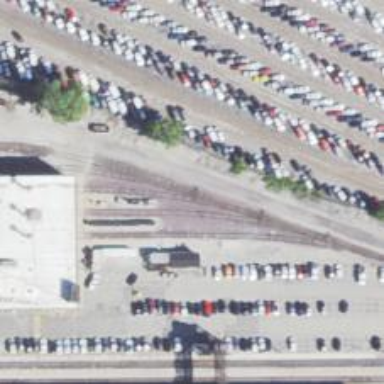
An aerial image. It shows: Railway yard used for servicing trains.